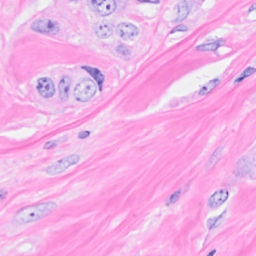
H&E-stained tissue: Breast